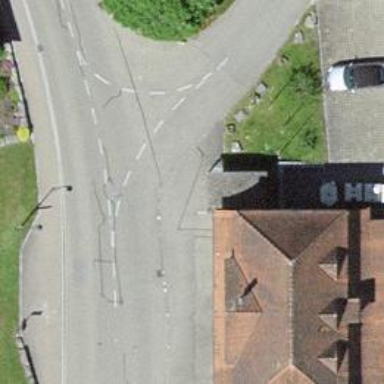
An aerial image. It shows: Bus stop with shelter. It is platform for public transport.